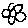
Label: flower